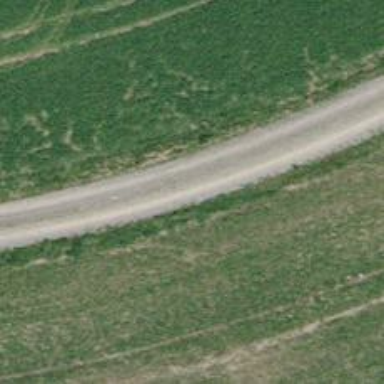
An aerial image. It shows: Track with compacted grade 2 surface.